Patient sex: M
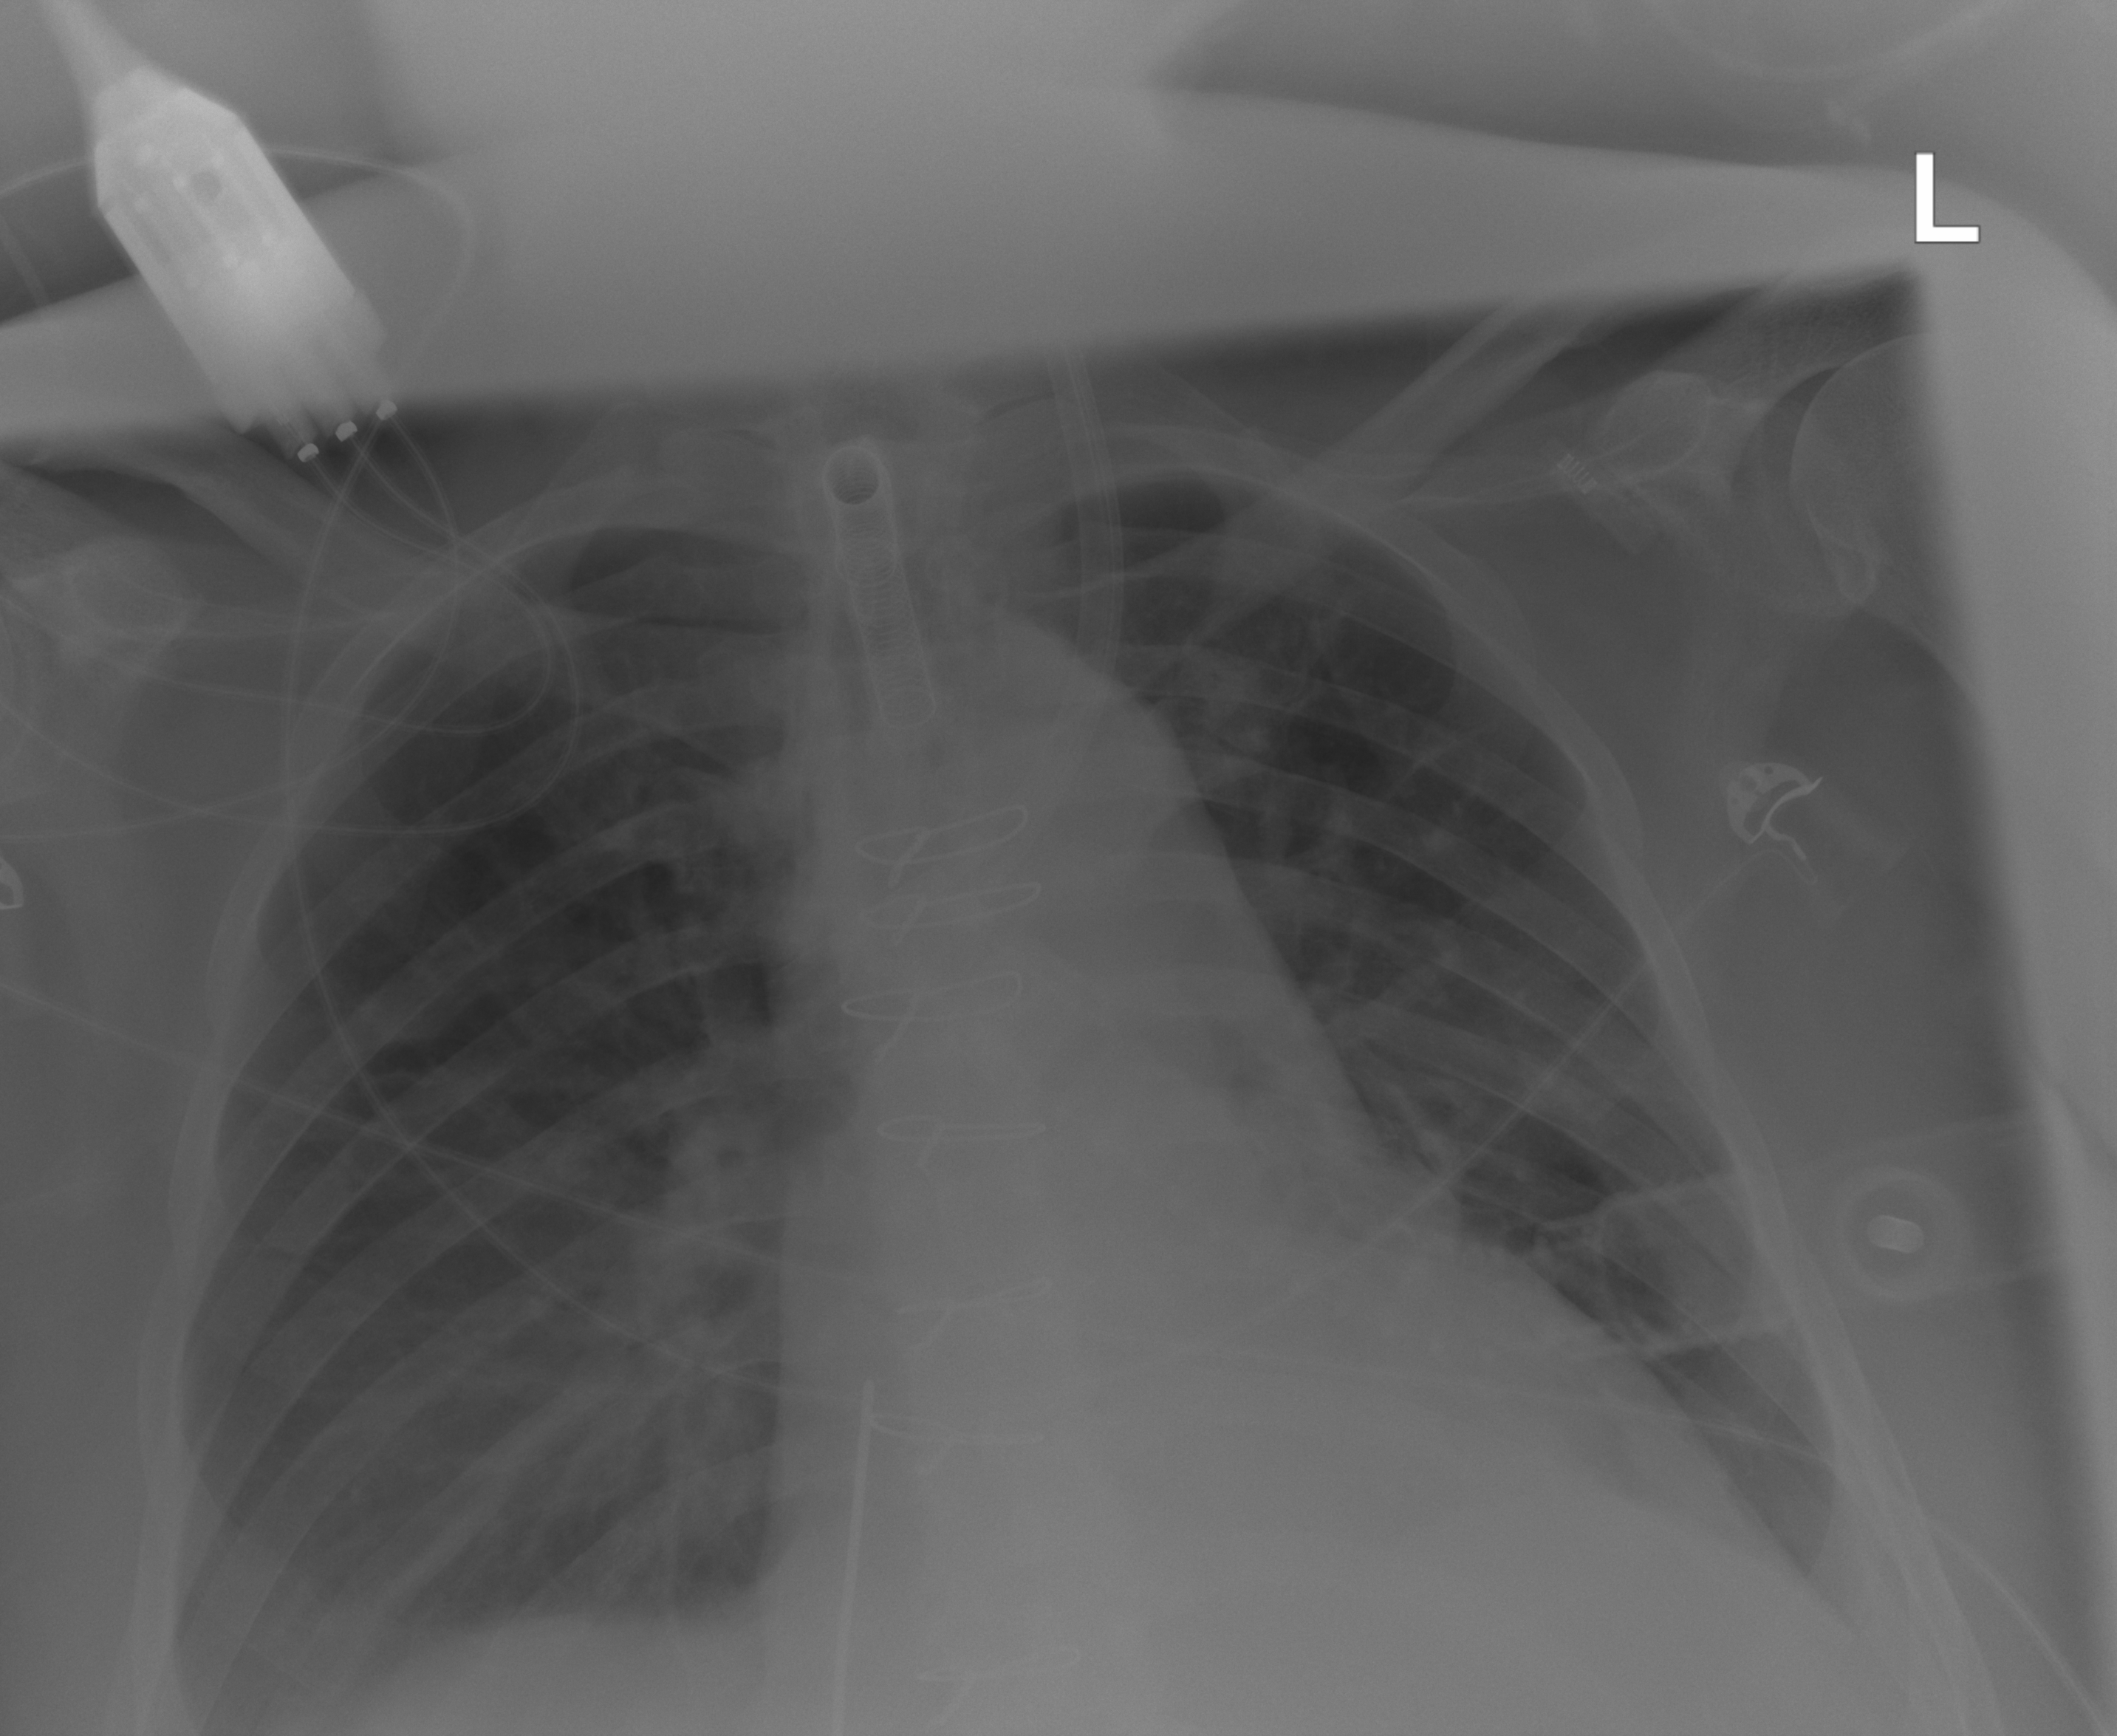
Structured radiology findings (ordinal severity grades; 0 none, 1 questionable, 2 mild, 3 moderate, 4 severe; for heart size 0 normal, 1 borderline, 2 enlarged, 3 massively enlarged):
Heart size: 2
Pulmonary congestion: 2
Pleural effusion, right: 2
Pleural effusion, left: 2
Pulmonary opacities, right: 2
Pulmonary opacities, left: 2
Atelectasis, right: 0
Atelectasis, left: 0